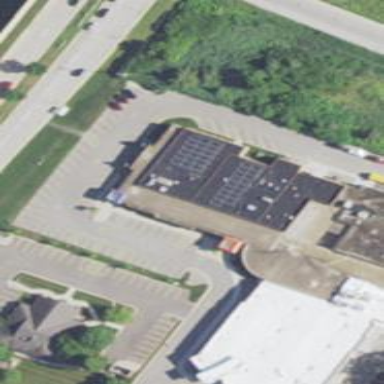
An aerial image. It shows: Building.